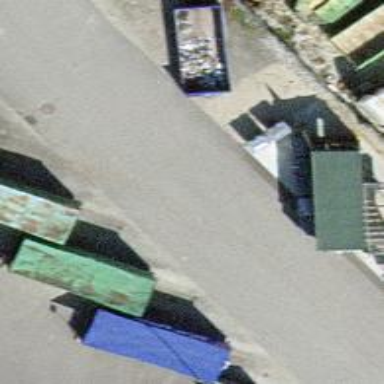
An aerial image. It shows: Recycling center that accepts green waste.